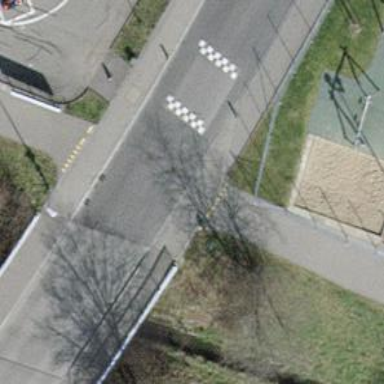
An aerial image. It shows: Bump for traffic calming.